Field crop: maize
Growth stage: 2
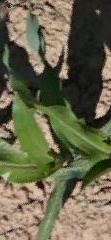
Species: maize